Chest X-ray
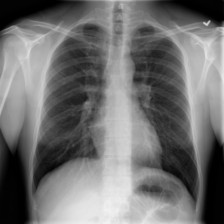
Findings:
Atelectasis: negative
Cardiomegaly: negative
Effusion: negative
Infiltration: negative
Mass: negative
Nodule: negative
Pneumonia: negative
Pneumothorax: negative
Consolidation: negative
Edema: negative
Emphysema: negative
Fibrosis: negative
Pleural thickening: negative
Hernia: negative